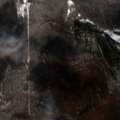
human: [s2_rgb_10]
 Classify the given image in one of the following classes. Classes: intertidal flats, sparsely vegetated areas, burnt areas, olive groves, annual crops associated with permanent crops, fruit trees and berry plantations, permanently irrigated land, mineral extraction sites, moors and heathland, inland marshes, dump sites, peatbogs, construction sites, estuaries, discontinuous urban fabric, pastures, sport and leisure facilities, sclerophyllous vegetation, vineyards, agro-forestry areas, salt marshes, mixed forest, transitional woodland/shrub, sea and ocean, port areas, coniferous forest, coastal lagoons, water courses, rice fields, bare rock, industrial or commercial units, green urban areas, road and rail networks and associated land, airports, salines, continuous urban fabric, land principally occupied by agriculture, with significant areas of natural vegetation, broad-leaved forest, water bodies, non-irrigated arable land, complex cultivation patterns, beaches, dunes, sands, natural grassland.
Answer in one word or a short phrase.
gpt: broad-leaved forest, mixed forest